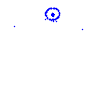
Particle: proton